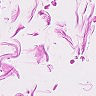
Metastatic tissue present: no